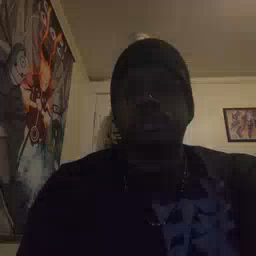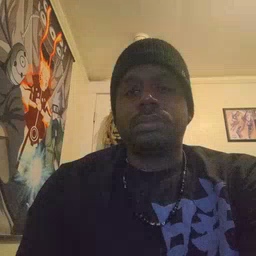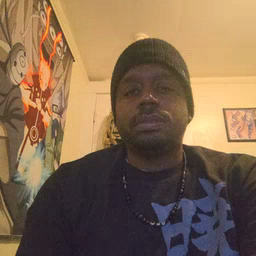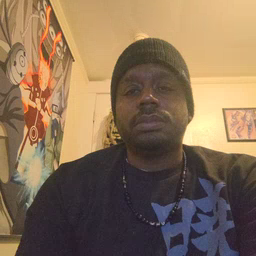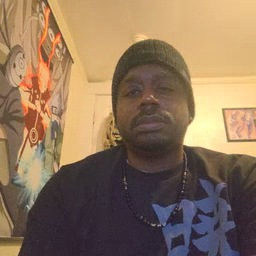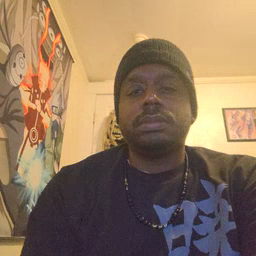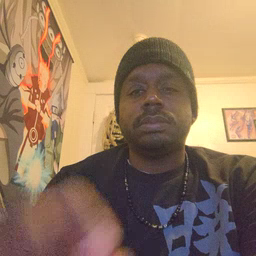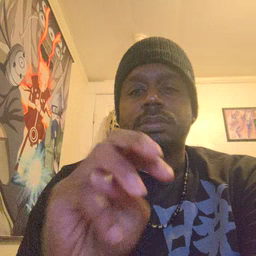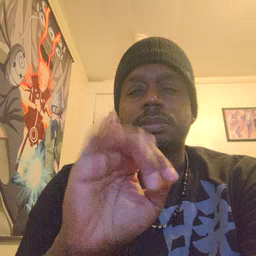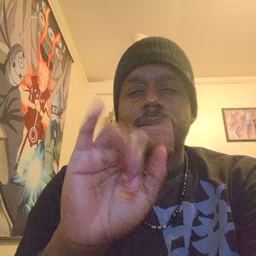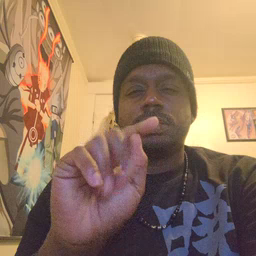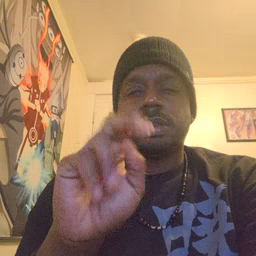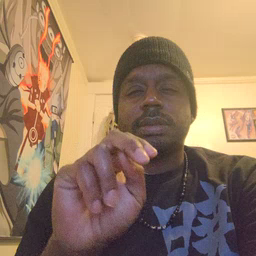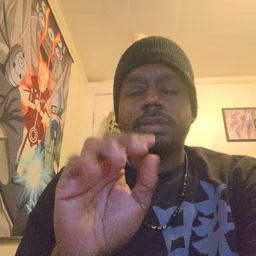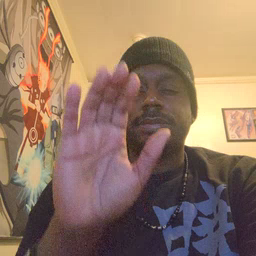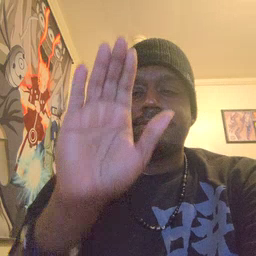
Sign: mitten